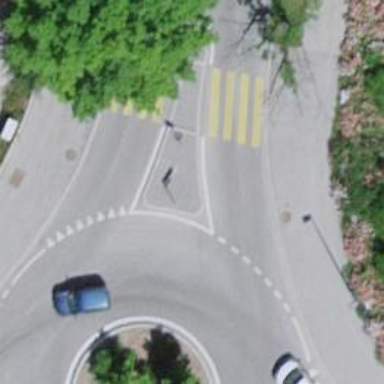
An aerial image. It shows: Unclassified road featuring roundabout.